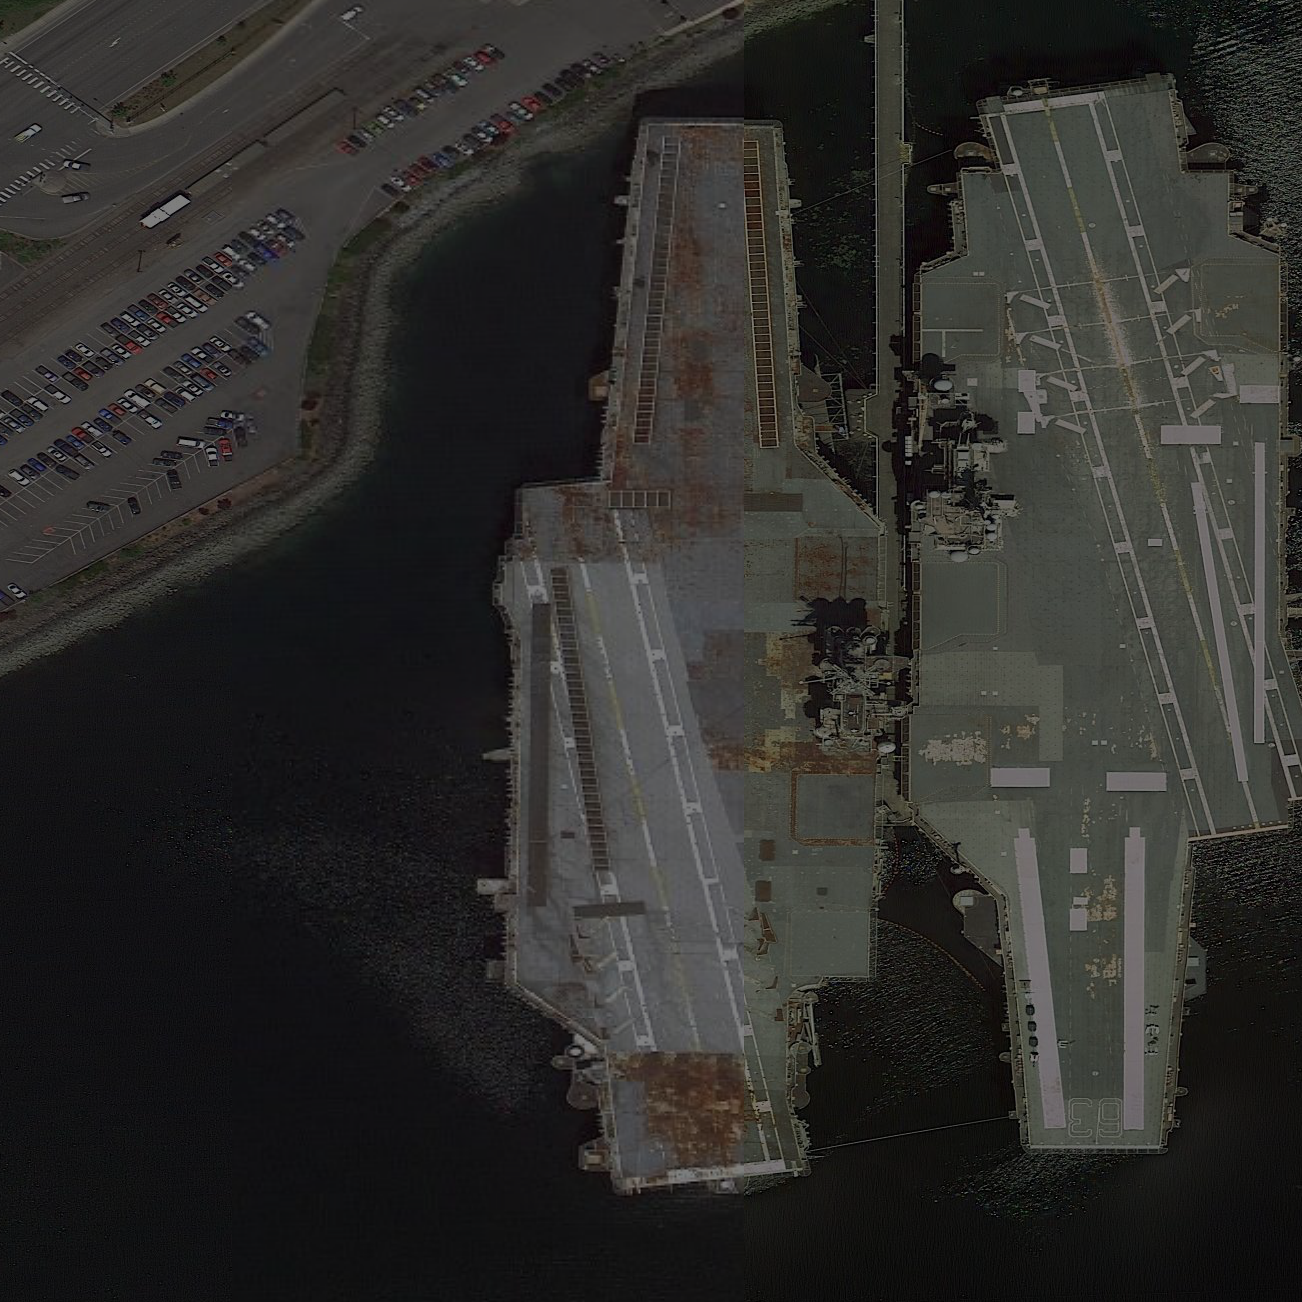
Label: aircraft_carrier